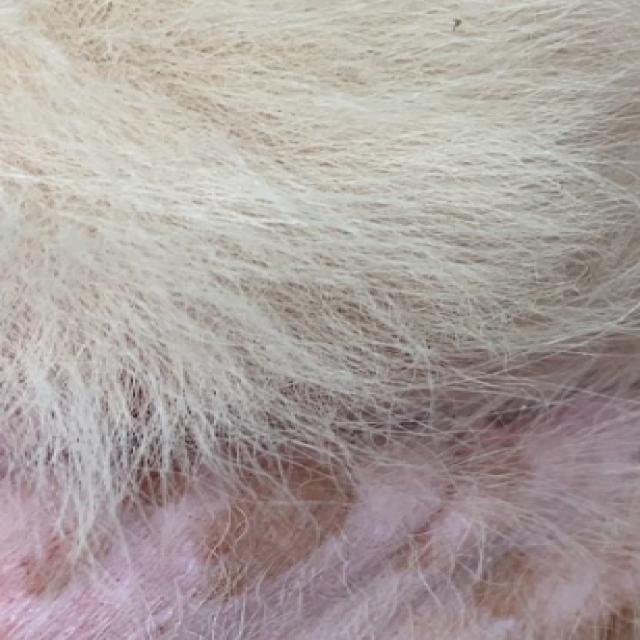
Canine demodicosis (Demodex mange) — caused by Demodex canis mites. Presents with alopecia, follicular papules, pustules, and comedones. Often localized on face and forelimbs.